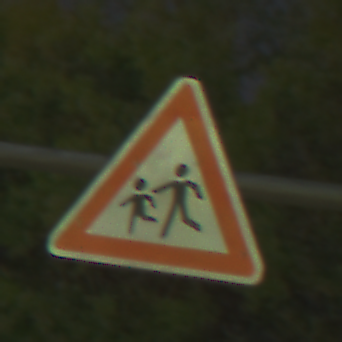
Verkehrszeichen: KinderRechts
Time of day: Night
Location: Outdoor (Urban)
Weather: PartlyCloudy
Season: NotSpecified
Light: Artificial